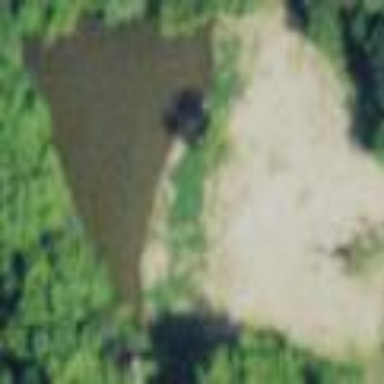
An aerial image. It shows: Pond surrounded by natural water.